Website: apple
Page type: account-selection
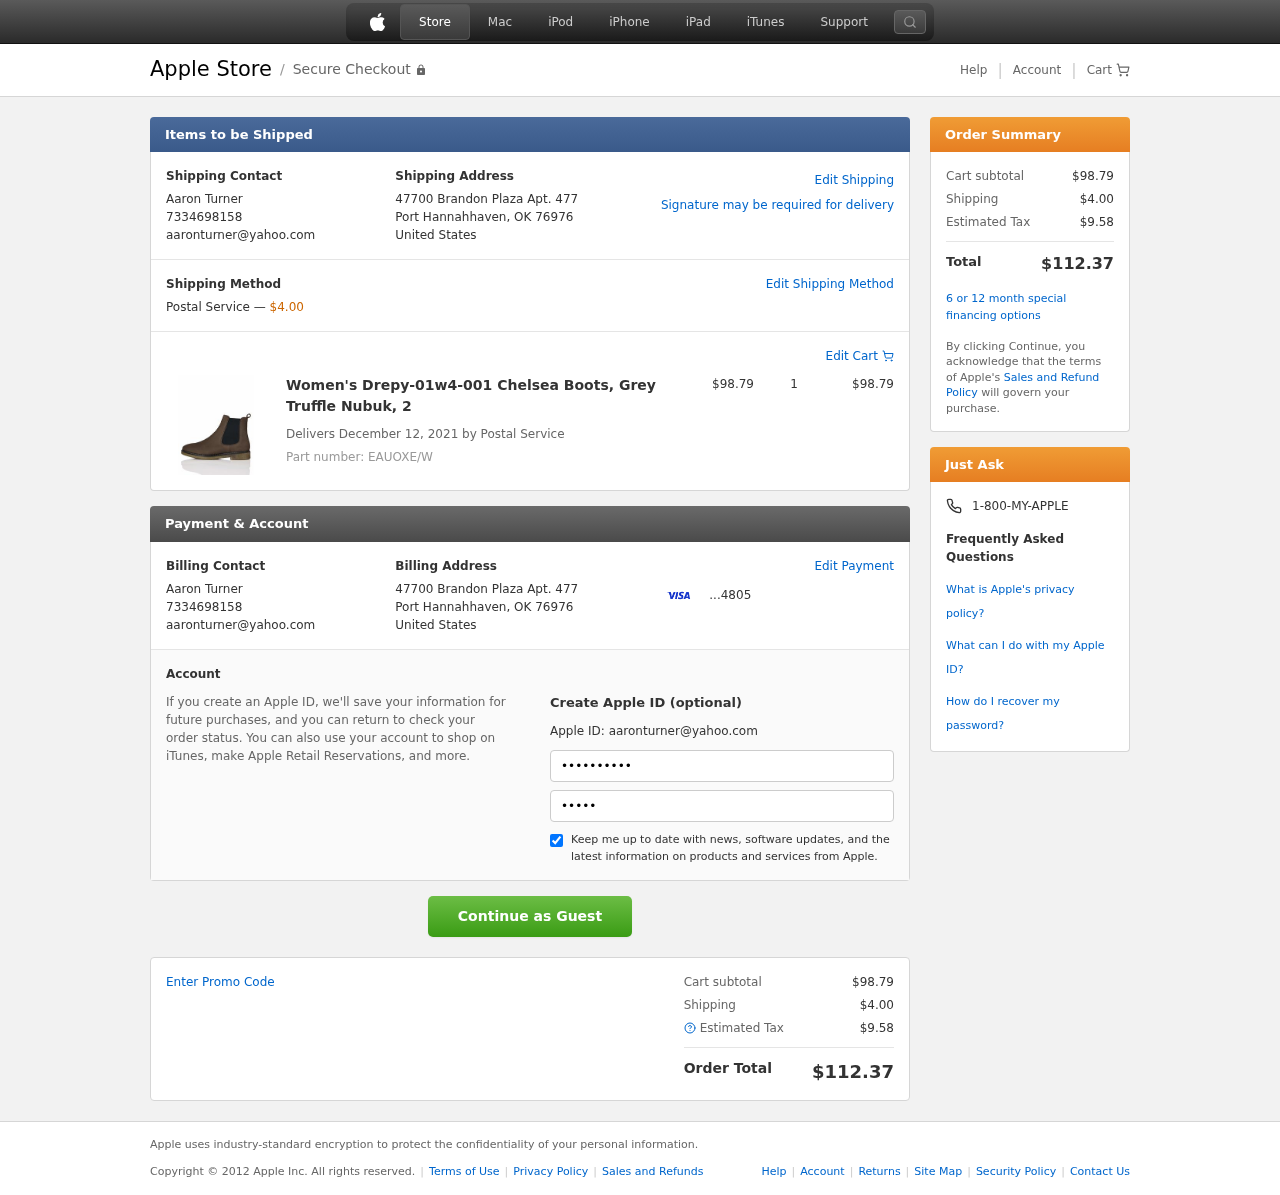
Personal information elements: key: PII_CARD_LAST4
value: ...4805
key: PII_CITY_STATE_ZIP
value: Port Hannahhaven, OK 76976
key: PII_COUNTRY
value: United States
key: PII_EMAIL
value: aaronturner@yahoo.com
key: PII_FULLNAME
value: Aaron Turner
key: PII_PHONE
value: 7334698158
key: PII_STREET
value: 47700 Brandon Plaza Apt. 477
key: PII_FIRSTNAME
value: Aaron
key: PII_LASTNAME
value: Turner
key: PII_FULLNAME2
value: Aaron Turner
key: PII_FULLNAME3
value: Aaron Turner
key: PII_FIRSTNAME2
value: Aaron
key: PII_FIRSTNAME3
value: Aaron
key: PII_LASTNAME2
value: Turner
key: PII_LASTNAME3
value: Turner
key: PII_FIRSTNAME_DERIVED
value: Aaron
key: PII_LASTNAME_DERIVED
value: Turner
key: PII_FULLNAME_DERIVED
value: Aaron Turner
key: PII_NAME_FULL_DERIVED
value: Aaron Turner
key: PII_PHONE_LINE
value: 8158
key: PII_PHONE_SUFFIX
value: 8158
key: PII_PHONE2
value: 7334698158
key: PII_PHONE3
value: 7334698158
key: PII_PHONE_NUMERIC
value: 7334698158
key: PII_PHONE_LINE_NUMERIC
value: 8158
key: PII_PHONE_SUFFIX_NUMERIC
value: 8158
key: PII_PHONE2_NUMERIC
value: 7334698158
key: PII_PHONE3_NUMERIC
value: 7334698158
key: PII_PHONE_DIGITS
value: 7334698158
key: PII_PHONE_LAST4
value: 8158
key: PII_EMAIL2
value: aaronturner@yahoo.com
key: PII_EMAIL3
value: aaronturner@yahoo.com
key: PII_STREET2
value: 47700 Brandon Plaza Apt. 477
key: PII_CITY_STATE_ZIP2
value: Port Hannahhaven, OK 76976
Product elements: key: PRODUCT1_NAME
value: Women's Drepy-01w4-001 Chelsea Boots, Grey Truffle Nubuk, 2
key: PRODUCT1_PRICE
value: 98.79
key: PRODUCT1_QUANTITY
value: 1
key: PRODUCT_PART_NUMBER
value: Part number: EAUOXE/W
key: PRODUCT_TOTAL
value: $98.79
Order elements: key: ORDER_SHIPPING_COST
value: $4.00
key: ORDER_DELIVERY_DATE
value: Delivers December 12, 2021 by Postal Service
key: ORDER_SUBTOTAL
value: $98.79
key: ORDER_TAX
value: $9.58
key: ORDER_TOTAL
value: $112.37